Question: I'm trying to use the WIX Toolset 3.7 in VS2012 to create an installer for my WFC services. All services got the same structure:

The 'service.svc' is simply linking to the specific class
'''
<%@ ServiceHost Language="C#" Debug="true"
Service="LandwehrServices.Service.Vorlage.ServiceOption"
Factory="ServiceCreator.DigestAuthenticationHostFactory" %>
'''
The dlls are getting installed right, but all folders contain the same 'service.svc' (of the first installed service) file...
This is my 'Product.wxs'
'''
<Wix xmlns="http://schemas.microsoft.com/wix/2006/wi">
<Product Id="020f2a79-d085-4c05-b49d-a09300e8a144"
Name="!(loc.ProductName)"
Language="1031"
Version="1.0.0.0"
Manufacturer="!(loc.CompanyName)"
UpgradeCode="a0bbe6c8-1658-43e4-9cf8-51d6bbdf84d2">
<Package InstallerVersion="200" Compressed="yes"
Languages="!(loc.LANG)"
Manufacturer="!(loc.CompanyName)" Comments="!(loc.Comments)"
Description="!(loc.Description)" Keywords="!(loc.Keywords)"/>
<Media Id="1" Cabinet="media1.cab" EmbedCab="yes" />
<Directory Id="TARGETDIR" Name="SourceDir">
<Directory Id="ProgramFilesFolder">
<Directory Id="INSTALLLOCATION" Name="!(loc.ProductName)">
<Directory Id="INSTALLLOCATION.Option" Name="Service.Option" />
<Directory Id="INSTALLLOCATION.Personal" Name="Service.Personal" />
<Directory Id="INSTALLLOCATION.Postbox" Name="Service.Postbox" />
</Directory>
</Directory>
</Directory>
<Feature Id="ProductFeature" Title="!(loc.ProductName)" Level="1">
<ComponentGroupRef Id="Option_Project" />
<ComponentGroupRef Id="Personal_Project" />
<ComponentGroupRef Id="Postbox_Project" />
</Feature>
</Product>
</Wix>
'''
And my 'BeforeBuild' entry in the '.wixdproj'
'''
<Target Name="BeforeBuild">
<MSBuild Projects="%(ProjectReference.FullPath)"
Targets="Package"
Properties="Configuration=$(Configuration);Platform=AnyCPU"
Condition="'%(ProjectReference.WebProject)'=='True'" />
<ItemGroup>
<LinkerBindInputPaths Include="%(ProjectReference.RootDir)%(ProjectReference.Directory)obj\$(Configuration)\Package\PackageTmp" />
</ItemGroup>
<HeatDirectory OutputFile="%(ProjectReference.Filename).wxs"
Directory="%(ProjectReference.RootDir)%(ProjectReference.Directory)obj\$(Configuration)\Package\PackageTmp"
DirectoryRefId="INSTALLLOCATION.%(ProjectReference.Filename)"
ComponentGroupName="%(ProjectReference.Filename)_Project"
AutogenerateGuids="true" SuppressCom="true" SuppressFragments="true" SuppressRegistry="true"
SuppressRootDirectory="true" ToolPath="$(WixToolPath)" Condition="'%(ProjectReference.WebProject)'=='True'" />
</Target>
'''
Any ideas? This is my first time using WIX...
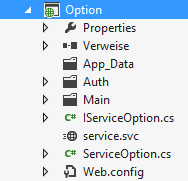
Answer: Ok. This has solved the problem for me.
I added the following item group with items pointing to the two packages.
'''
<ItemGroup>
<BindInputPaths Include="..\MyProject1\obj\Debug\Package\PackageTmp">
<BindName>MyProject1</BindName>
<InProject>false</InProject>
</BindInputPaths>
<BindInputPaths Include="..\MyProject2\obj\Debug\Package\PackageTmp">
<BindName>MyProject2</BindName>
<InProject>false</InProject>
</BindInputPaths>
</ItemGroup>
'''
Remove the item group in the pre-build step containing the LinkerBindInputPaths element.
Verify this in the Visual Studio output window. The Light.exe command line should now have named bind paths.
'''
-b "MyProject1=D:\Projects\...\MyProject1\obj\Debug\Package\PackageTmp"
-b "MyProject2=D:\Projects\...\MyProject2\obj\Debug\Package\PackageTmp"
'''
I tried to get the HeatDirectory task to generate this output but in the end just used a XSLT transformation to update the SourceDir part to use the bindpath variable.
Update Wix project to direct Heat output to tmp file prior to piping through XSLT transform.
'''
<HeatDirectory OutputFile="%(ProjectReference.Filename)-temp.wxs"
Directory="%(ProjectReference.RootDir)%(ProjectReference.Directory)obj\$(Configuration)\Package\PackageTmp"
DirectoryRefId="%(ProjectReference.Name)InstallFolder"
ComponentGroupName="%(ProjectReference.Name)_Project"
AutogenerateGuids="true"
SuppressCom="true"
SuppressFragments="true"
SuppressRegistry="true"
SuppressRootDirectory="true"
ToolPath="$(WixToolPath)"
Condition="'%(ProjectReference.WebProject)'=='True'" />
<XslTransformation XmlInputPaths="%(ProjectReference.Filename)-temp.wxs"
XslInputPath="XslTransform.xslt"
OutputPaths="%(ProjectReference.Filename).wxs"
Condition="'%(ProjectReference.WebProject)'=='True'" />
'''
Include the XSLT Transformation into the Wix project (XslTransform.xslt)
'''
<?xml version="1.0" encoding="utf-8"?>
<xsl:stylesheet version="1.0" xmlns:xsl="http://www.w3.org/1999/XSL/Transform"
xmlns:msxsl="urn:schemas-microsoft-com:xslt"
xmlns:wix="http://schemas.microsoft.com/wix/2006/wi"
exclude-result-prefixes="msxsl">
<xsl:output method="xml" indent="yes"/>
<xsl:template match="@* | node()">
<xsl:copy>
<xsl:apply-templates select="@* | node()"/>
</xsl:copy>
</xsl:template>
<xsl:template name="string-replace-all">
<xsl:param name="text" />
<xsl:param name="replace" />
<xsl:param name="by" />
<xsl:choose>
<xsl:when test="contains($text, $replace)">
<xsl:value-of select="substring-before($text,$replace)" />
<xsl:value-of select="$by" />
<xsl:call-template name="string-replace-all">
<xsl:with-param name="text" select="substring-after($text,$replace)" />
<xsl:with-param name="replace" select="$replace" />
<xsl:with-param name="by" select="$by" />
</xsl:call-template>
</xsl:when>
<xsl:otherwise>
<xsl:value-of select="$text" />
</xsl:otherwise>
</xsl:choose>
</xsl:template>
<xsl:template match="@Source['SourceDir']" >
<xsl:attribute name="Source">
<xsl:variable name="projectName">
<xsl:value-of select="/wix:Wix/wix:Fragment/wix:ComponentGroup/@Id"/>
</xsl:variable>
<xsl:call-template name="string-replace-all">
<xsl:with-param name="text" select="." />
<xsl:with-param name="replace" select="'SourceDir'" />
<xsl:with-param name="by" select="concat('!(bindpath.',$projectName,')')" />
</xsl:call-template>
</xsl:attribute>
</xsl:template>
</xsl:stylesheet>
'''
The Heat output should then use the ComponentGroup name as the bind path variable.
'''
<Component Id="..." Guid="*">
<File Id="..." KeyPath="yes" Source="!(bindpath.MyProject1)\Default.aspx" />
</Component>
'''
Once built I verified the MSI in Orca. Before the fix Orca listed two versions of my files both with the same byte size. Now it lists both versions with their proper sizes.